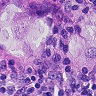
Metastatic tissue present: yes